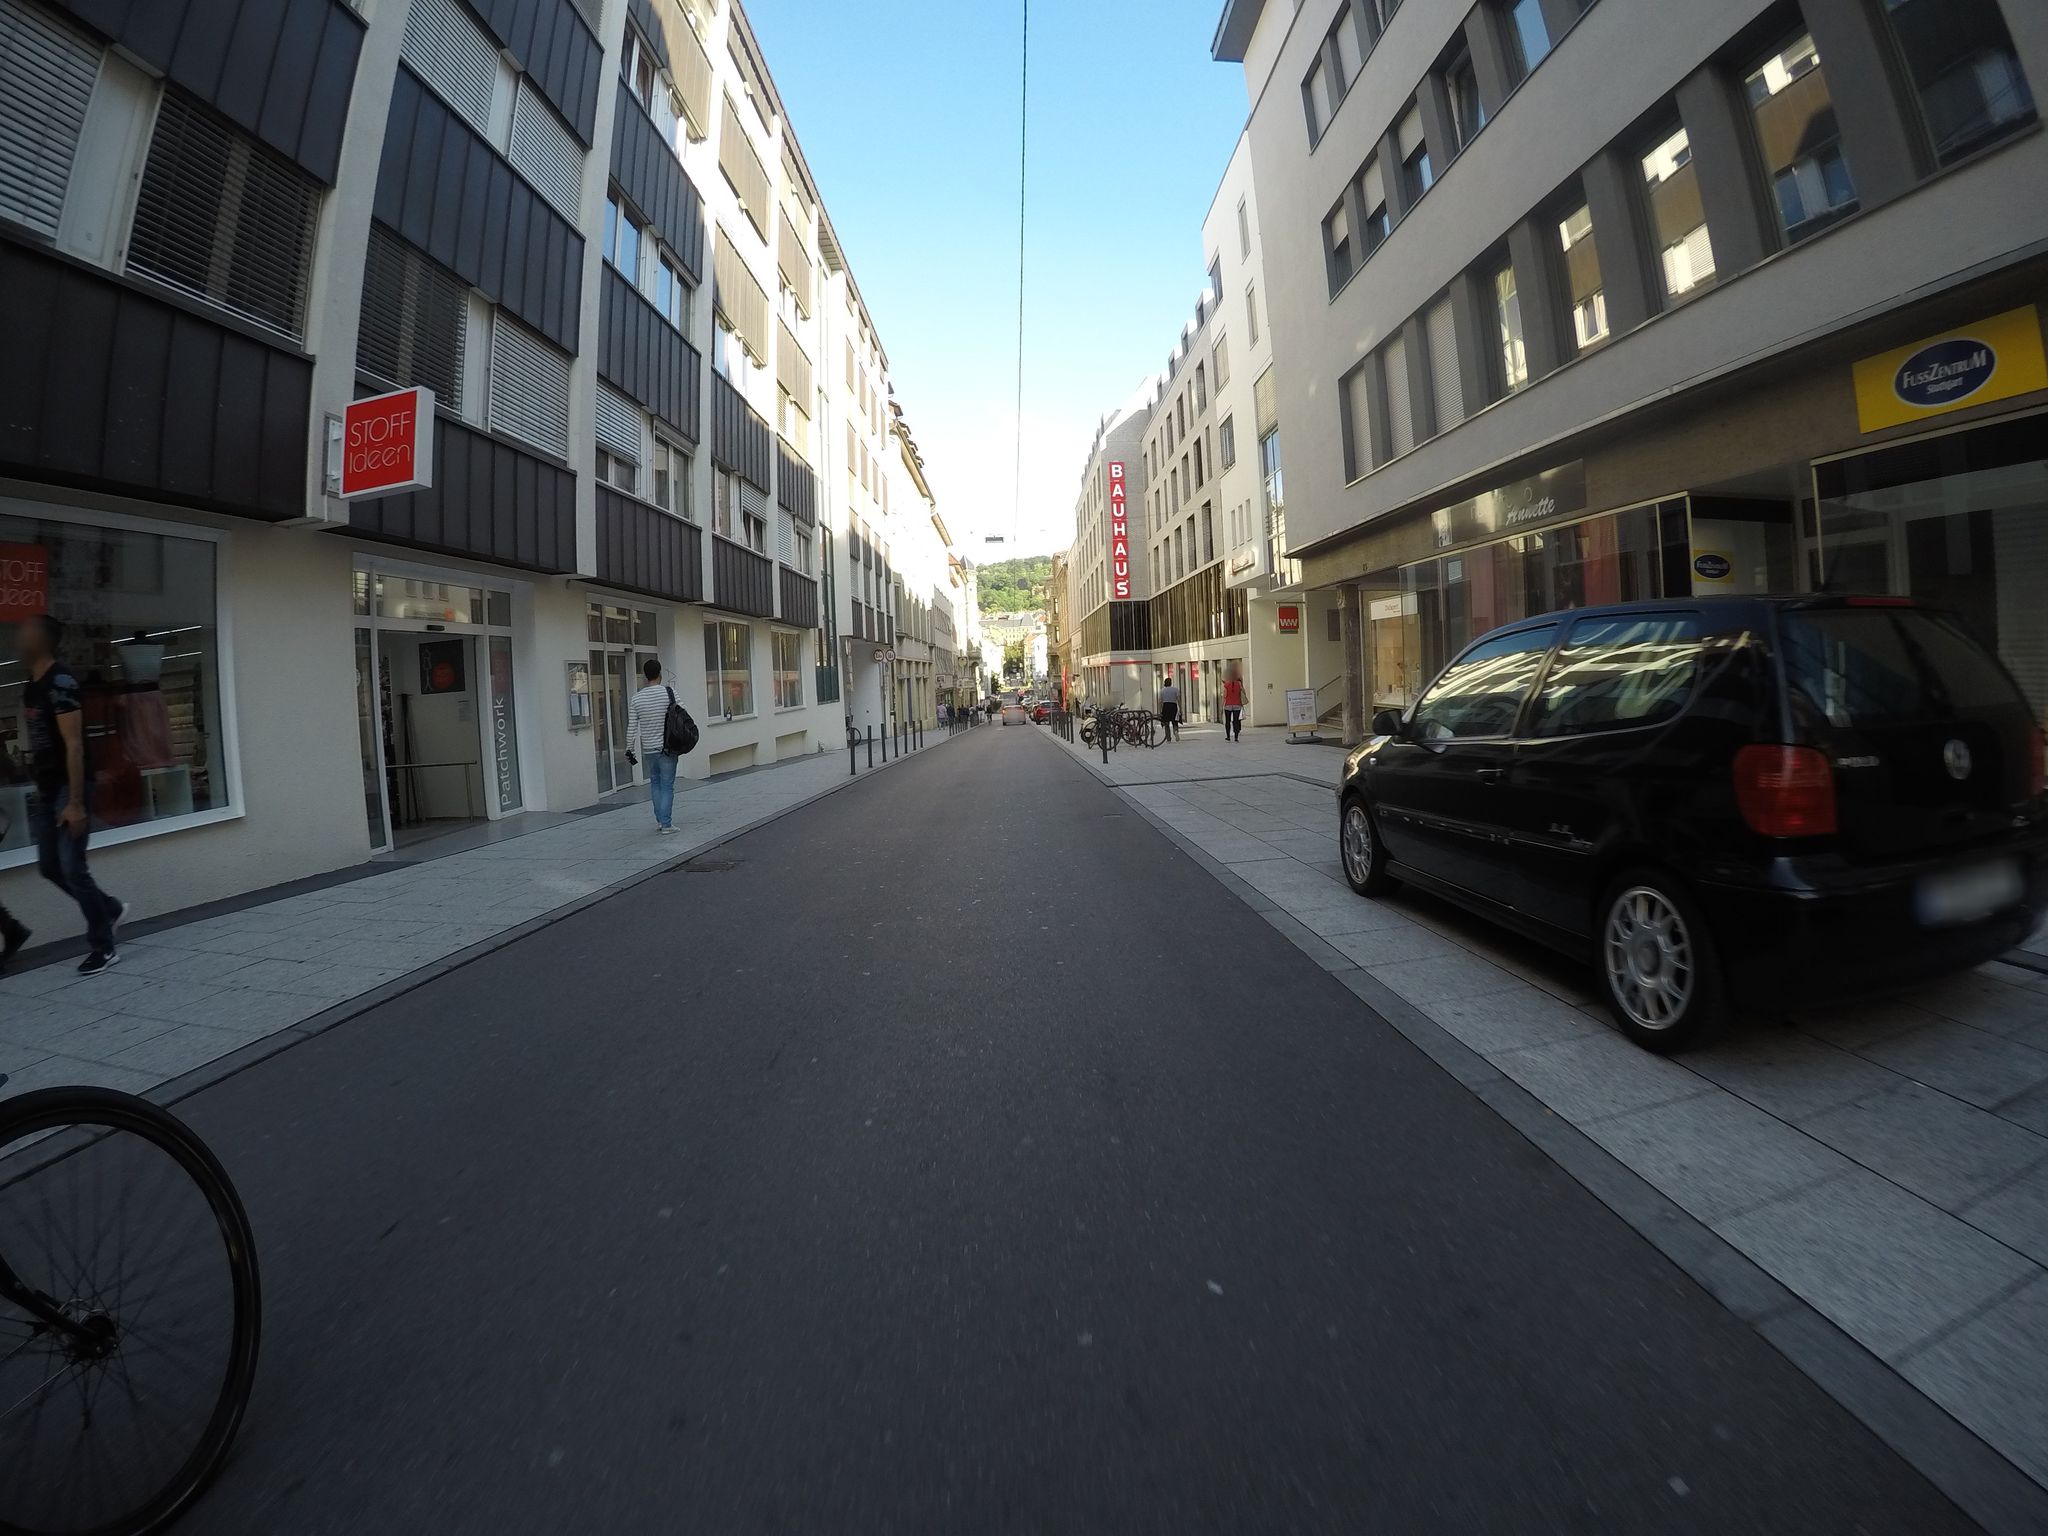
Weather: clear
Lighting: day
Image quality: good
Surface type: driving surface
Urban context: urban centre
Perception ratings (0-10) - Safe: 6.79, Lively: 9.27, Beautiful: 6.61, Boring: 3.21, Depressing: 1.47, Wealthy: 4.8